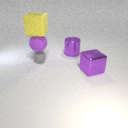
large yellow rubber cube above large purple rubber sphere